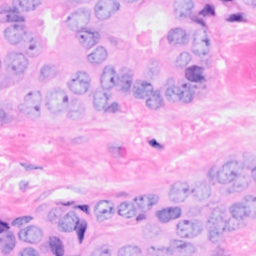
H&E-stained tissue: Breast